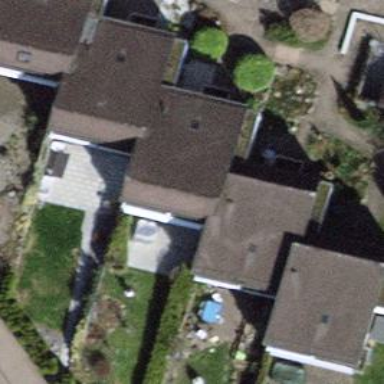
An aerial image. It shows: Terrace building with saltbox roof shape.